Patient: sex M, age 59
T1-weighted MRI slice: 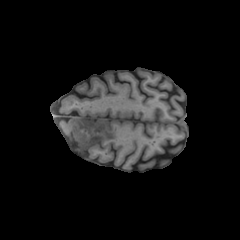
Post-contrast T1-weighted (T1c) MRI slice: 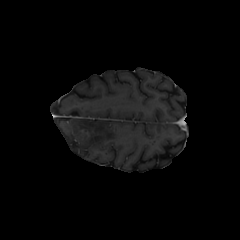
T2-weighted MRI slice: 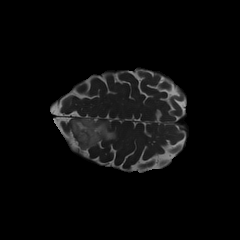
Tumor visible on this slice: yes
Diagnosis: Oligodendroglioma, IDH-mutant, 1p/19q-codeleted
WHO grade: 3